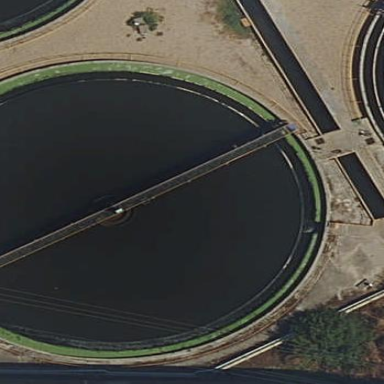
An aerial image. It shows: Image of wastewater.